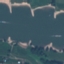
Label: River